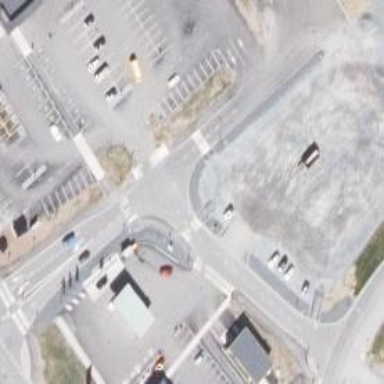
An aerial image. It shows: Uncontrolled zebra crossing.